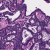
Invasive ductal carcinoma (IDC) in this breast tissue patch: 1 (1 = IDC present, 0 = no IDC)